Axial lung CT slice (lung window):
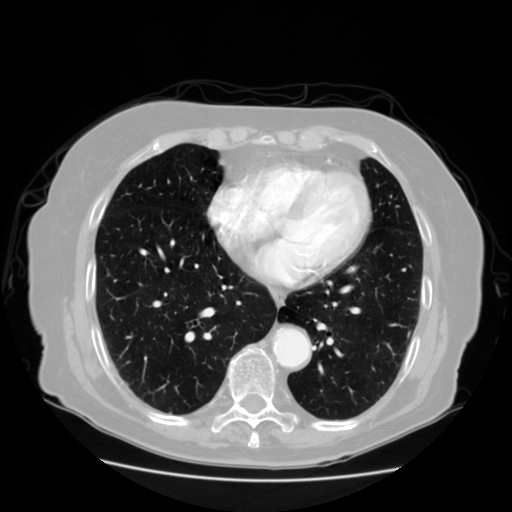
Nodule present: no